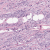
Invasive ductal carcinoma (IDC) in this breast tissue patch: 1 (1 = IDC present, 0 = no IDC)